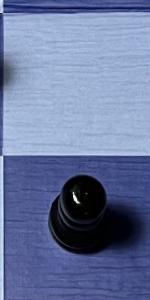
Label: Pawn_Black